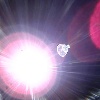
Label: sunburn